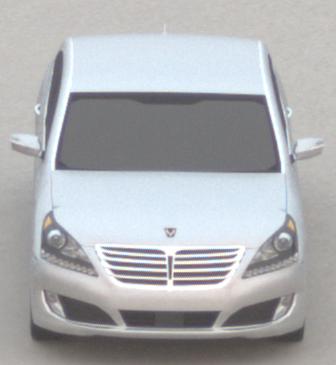
Make: Hyundai
Model: Equus
Detailed model: Gen. 2 VI
Model produced from: 2009
Model produced until: 2016
Doors: 4
Color: white
Road condition: dry road
Daytime: sunrise or sunset
Contrast: low contrast